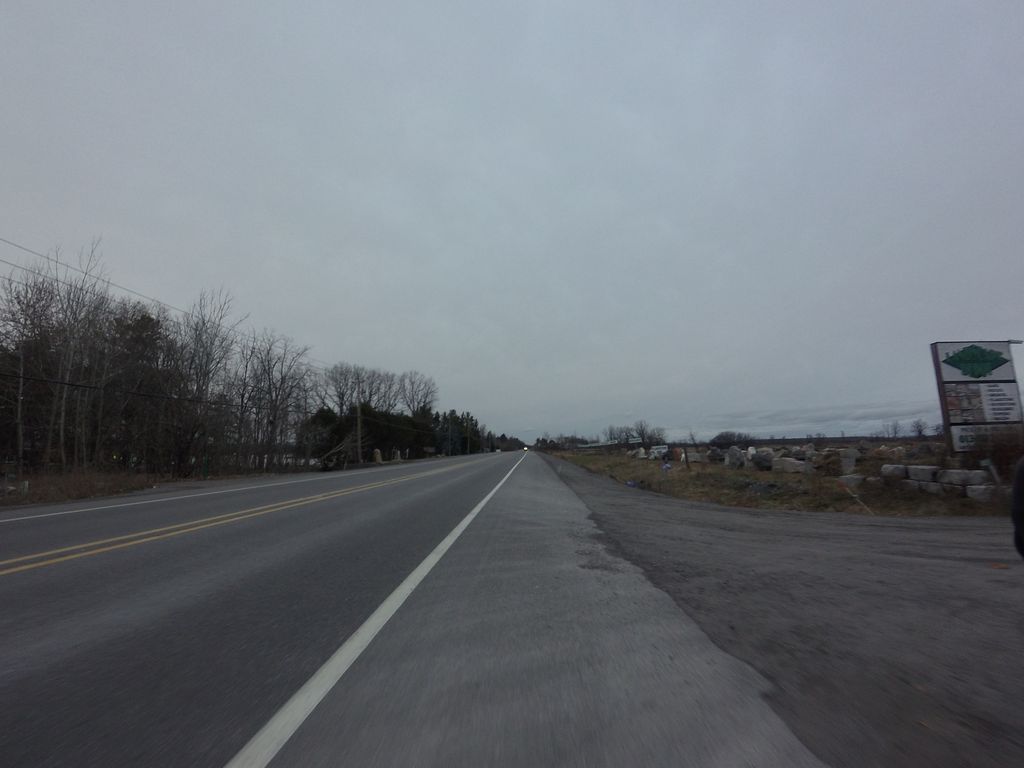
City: ottawa-gatineau